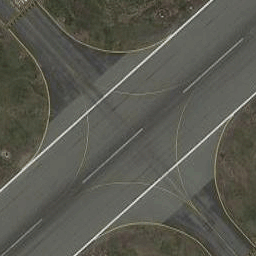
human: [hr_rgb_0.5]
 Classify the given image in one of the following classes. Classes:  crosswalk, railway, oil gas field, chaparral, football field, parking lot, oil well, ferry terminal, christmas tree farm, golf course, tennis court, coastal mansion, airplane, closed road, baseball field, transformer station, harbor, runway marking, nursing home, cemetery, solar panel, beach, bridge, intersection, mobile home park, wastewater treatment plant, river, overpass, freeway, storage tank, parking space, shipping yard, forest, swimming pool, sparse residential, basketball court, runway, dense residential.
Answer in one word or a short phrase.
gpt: runway